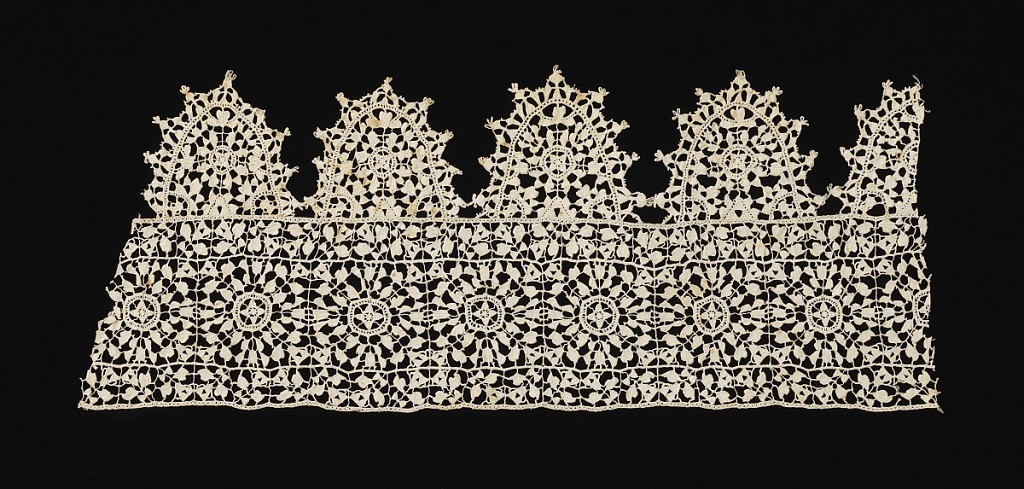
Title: Band
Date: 17th century
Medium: linen Technique: grid of laid cords with needle lace, reticella style; edge of punto in aria
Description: Deep band with a regular lattice - each square contains a small flower within a circle with leaf-like forms extending to the edges. This lattice supports oval tabs with a small flower within a circle and half-circles in each corner. Each tab is filled with the same leaf-like forms and is finished with a narrow edging of small points.